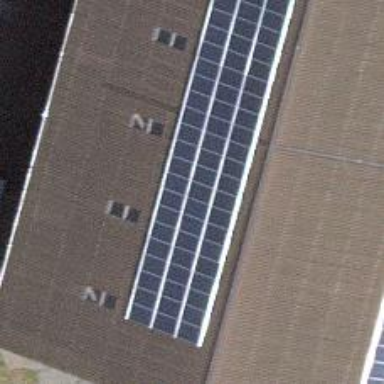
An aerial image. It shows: Solar power generator with photovoltaic panels.